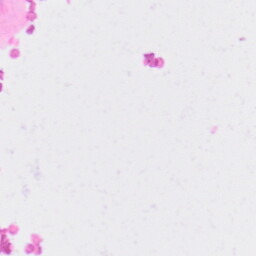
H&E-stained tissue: Skin